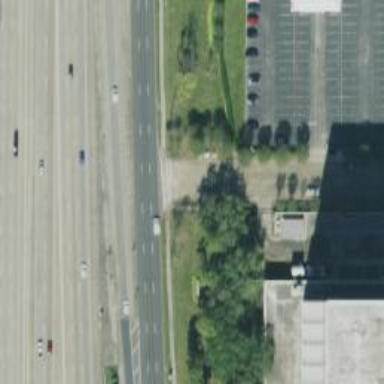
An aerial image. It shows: Secondary road with asphalt surface and frontage road.